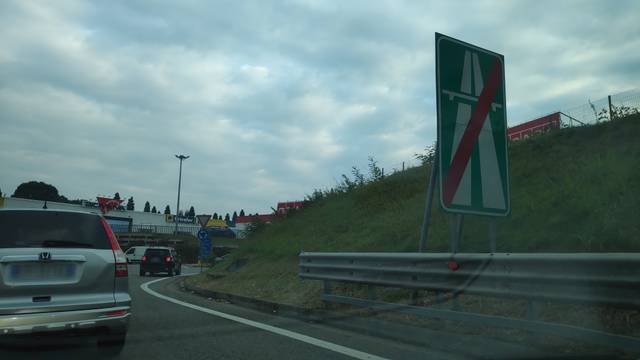
Region: Italy
Coordinates: 45.61, 8.933